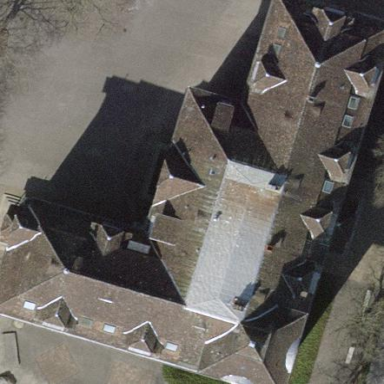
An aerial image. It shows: School building with hipped roof.